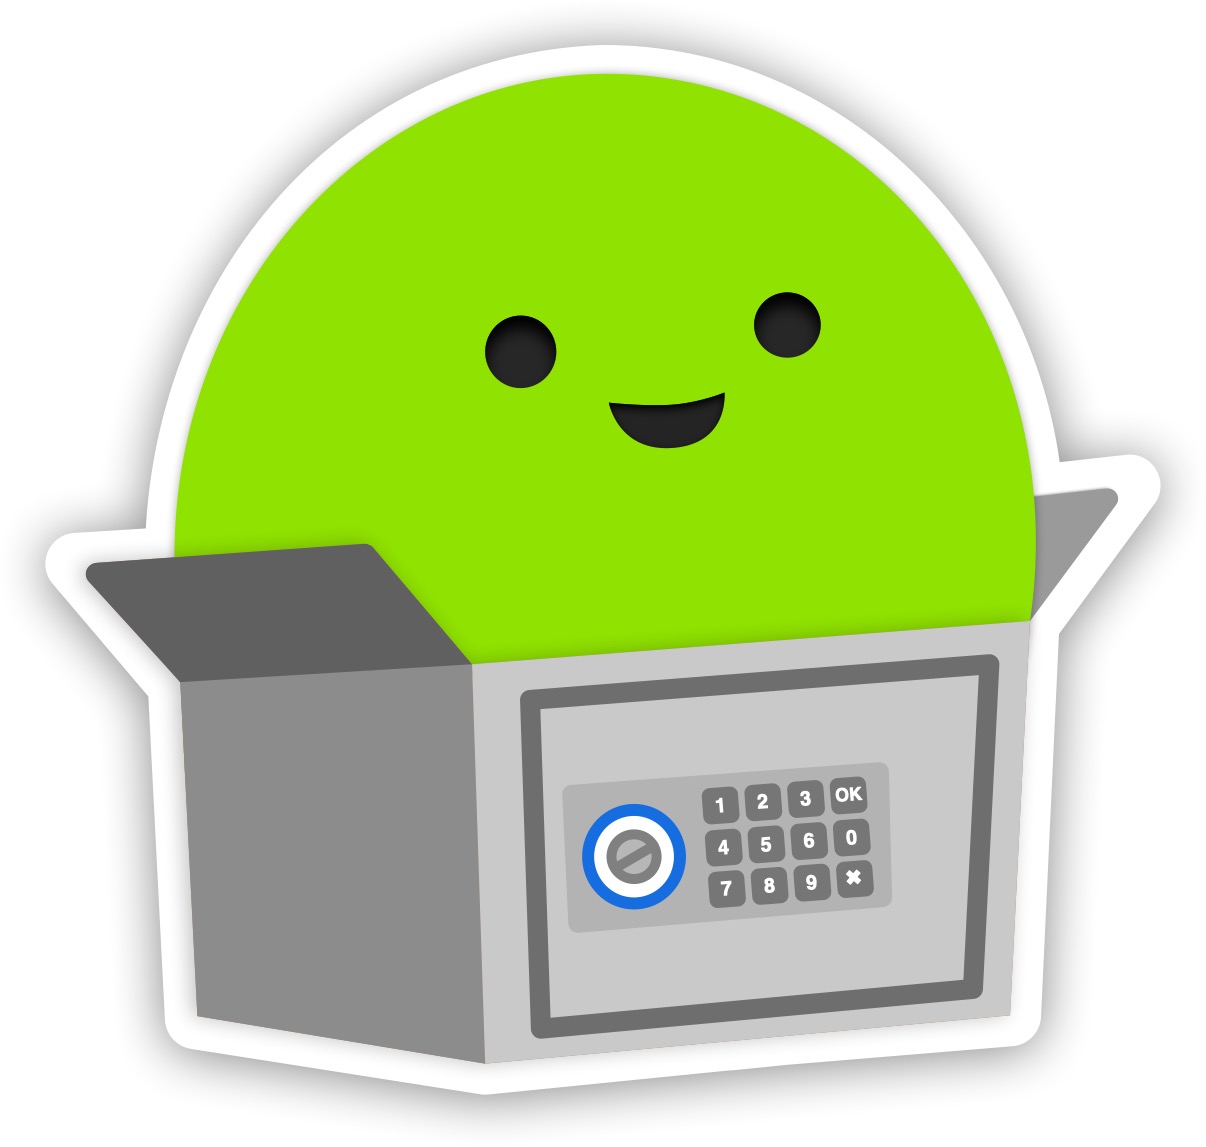
Label: green